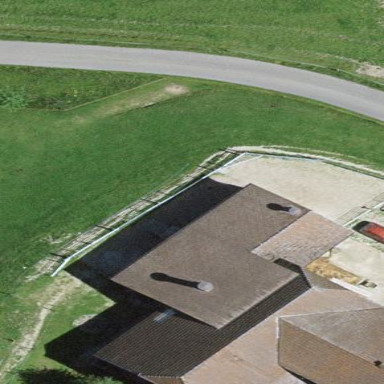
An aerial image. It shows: Farm building.